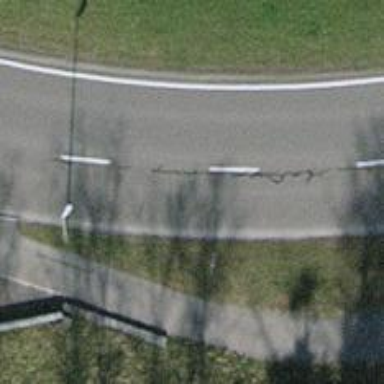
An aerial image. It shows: Secondary road with asphalt surface and separate sidewalk.